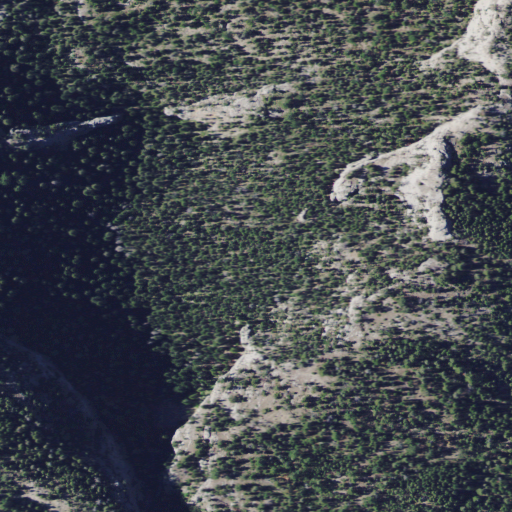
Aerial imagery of gap in Montana named Morrisy Coulee Narrows containing evergreen forest and shrub